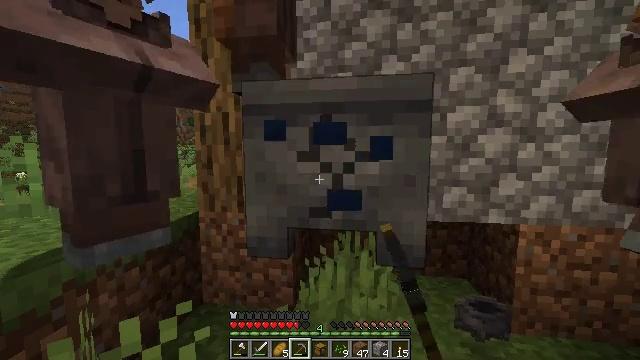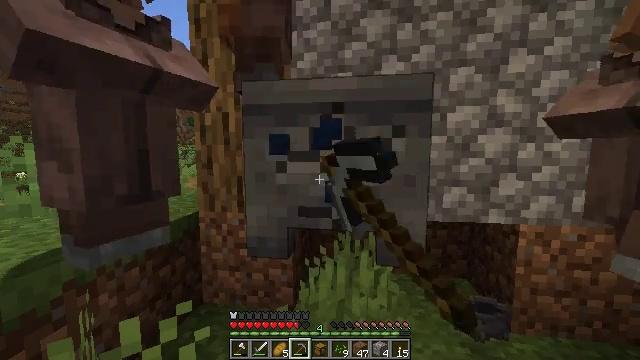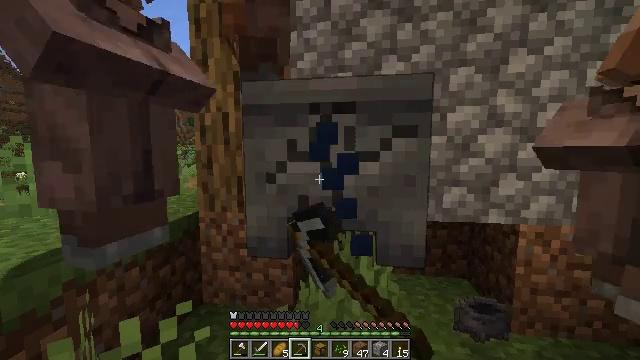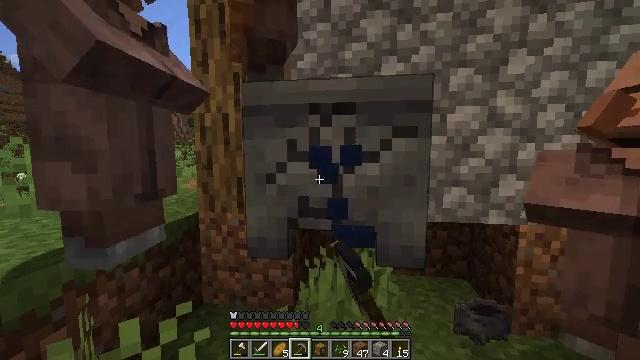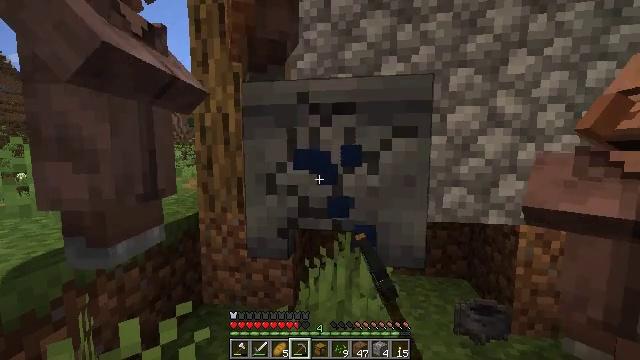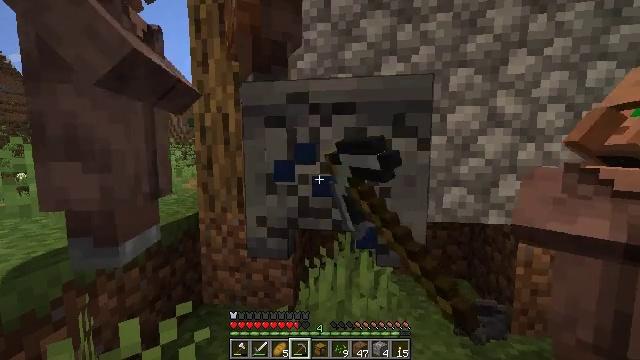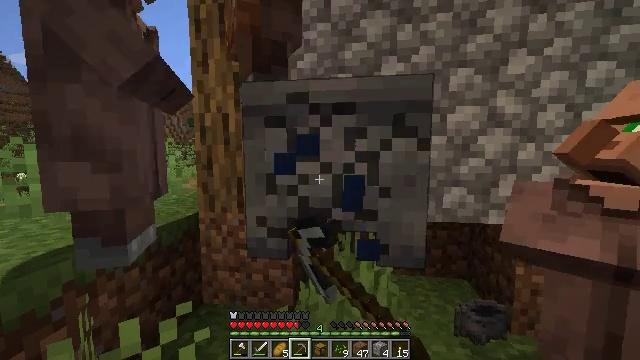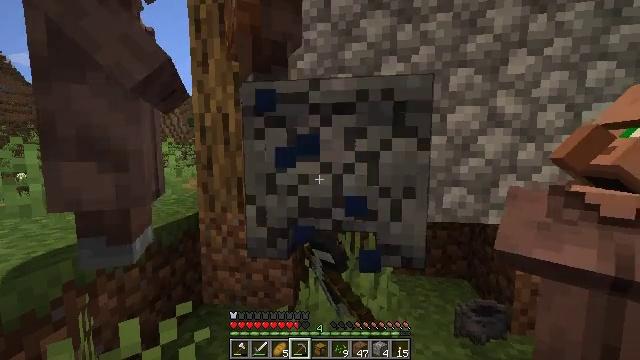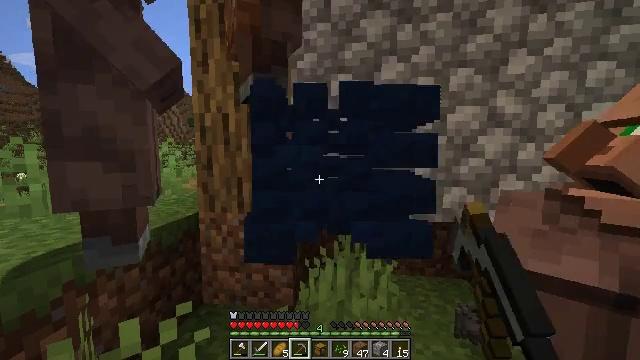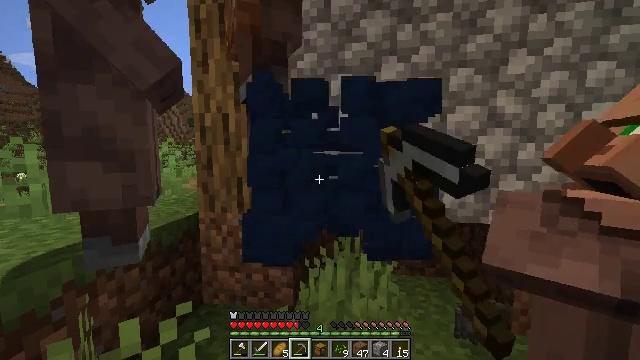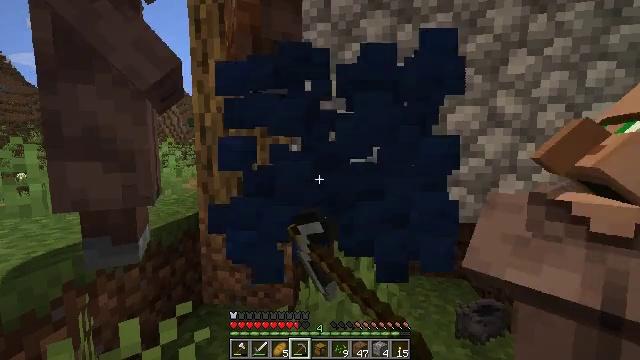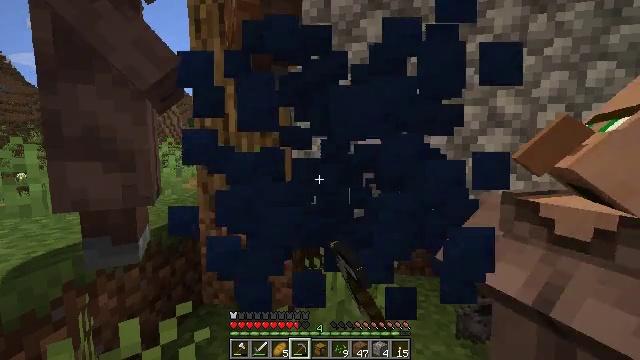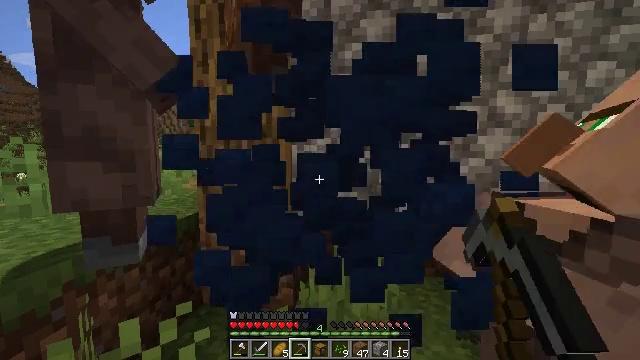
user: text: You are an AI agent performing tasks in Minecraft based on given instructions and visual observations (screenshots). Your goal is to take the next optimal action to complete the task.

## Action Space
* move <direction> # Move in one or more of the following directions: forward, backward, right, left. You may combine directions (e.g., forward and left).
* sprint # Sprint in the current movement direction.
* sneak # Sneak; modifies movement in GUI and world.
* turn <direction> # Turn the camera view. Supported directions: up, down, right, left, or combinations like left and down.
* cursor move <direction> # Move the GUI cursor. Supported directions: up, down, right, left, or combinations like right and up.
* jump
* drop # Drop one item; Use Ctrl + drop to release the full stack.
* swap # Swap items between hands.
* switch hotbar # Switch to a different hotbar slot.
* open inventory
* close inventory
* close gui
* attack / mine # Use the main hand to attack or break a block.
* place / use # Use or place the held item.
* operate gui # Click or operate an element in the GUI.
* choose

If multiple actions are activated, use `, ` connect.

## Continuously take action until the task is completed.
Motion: motion action
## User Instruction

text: Mine the cauldron block.
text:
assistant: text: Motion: attack / mine
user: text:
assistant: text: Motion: attack / mine
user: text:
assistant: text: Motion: attack / mine
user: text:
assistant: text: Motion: attack / mine
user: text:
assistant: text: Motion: attack / mine
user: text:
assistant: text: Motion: attack / mine
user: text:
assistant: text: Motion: attack / mine
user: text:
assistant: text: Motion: attack / mine
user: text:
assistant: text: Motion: attack / mine
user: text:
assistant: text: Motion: attack / mine
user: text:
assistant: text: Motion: attack / mine
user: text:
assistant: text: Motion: attack / mine
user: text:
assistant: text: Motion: attack / mine